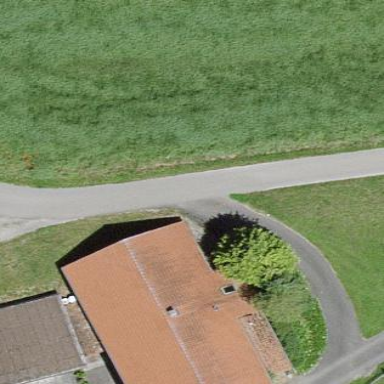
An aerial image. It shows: Residential building.